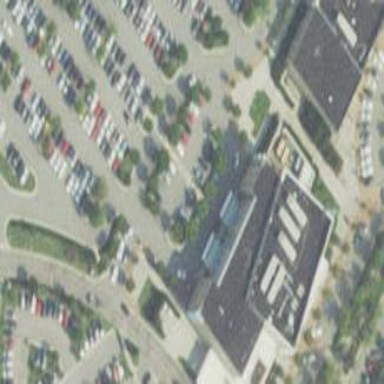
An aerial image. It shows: Commercial building.